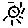
Label: sun